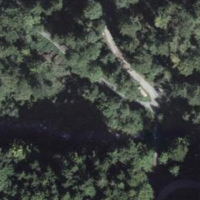
EUNIS habitat code: 41
Species observed at this site:
Clinopodium vulgare
Mercurialis perennis
Petasites albus
Angelica sylvestris
Neottia nidus-avis
Aruncus dioicus